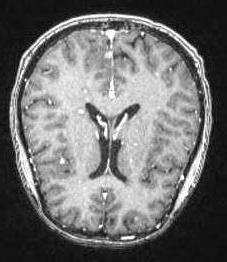
Label: notumor